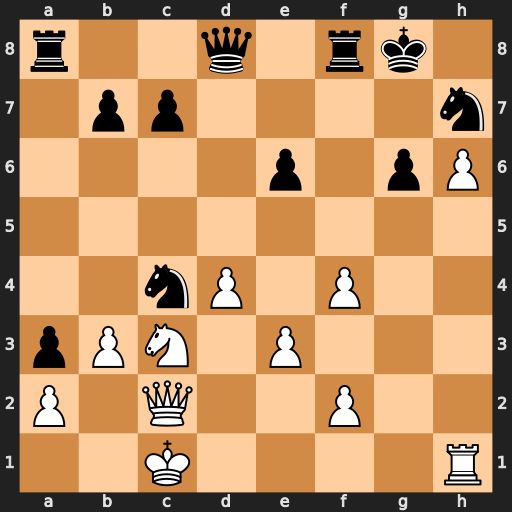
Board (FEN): r2q1rk1/1pp4n/4p1pP/8/2nP1P2/pPN1P3/P1Q2P2/2K4R
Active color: w
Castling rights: -
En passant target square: -
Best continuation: Qxg6+ Kh8 Qg7#